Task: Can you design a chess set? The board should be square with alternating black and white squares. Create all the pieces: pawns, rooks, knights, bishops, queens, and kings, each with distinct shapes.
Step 567:
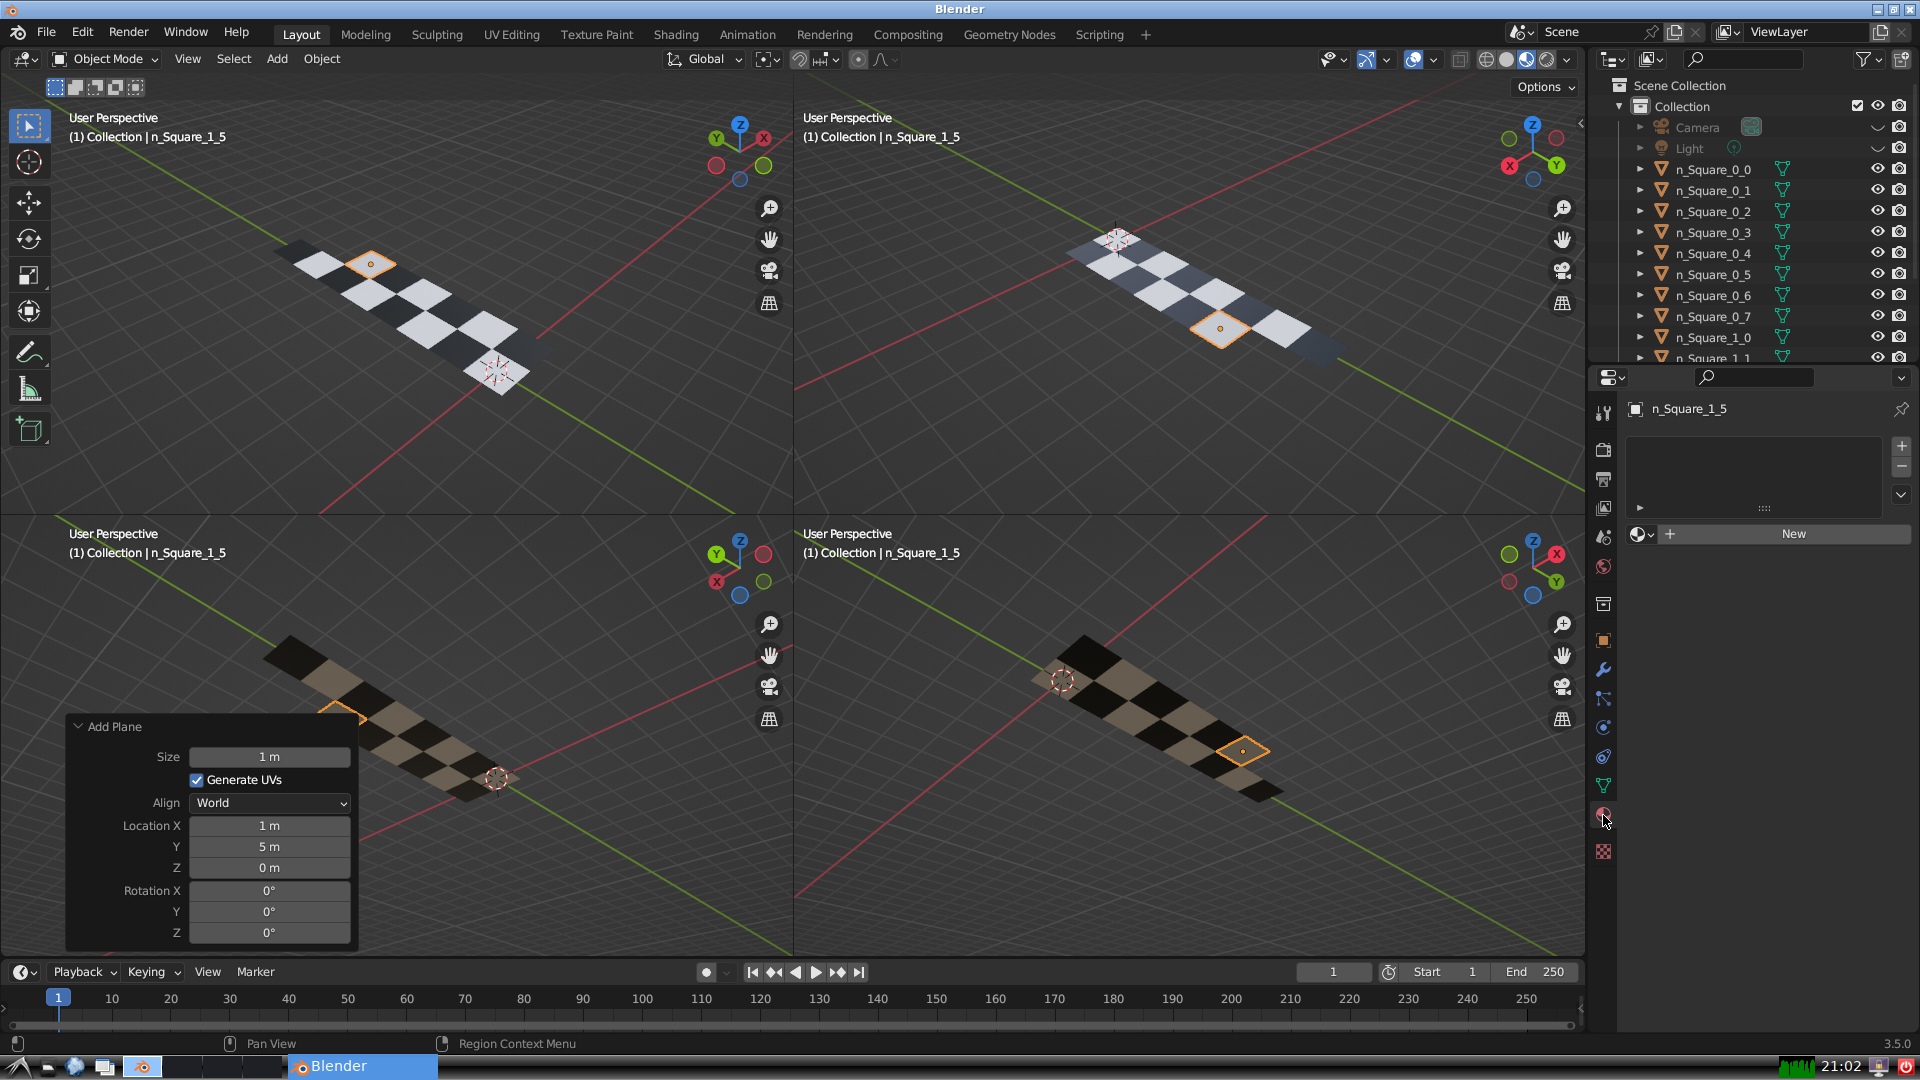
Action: {"mouse_move": [1636, 534]}